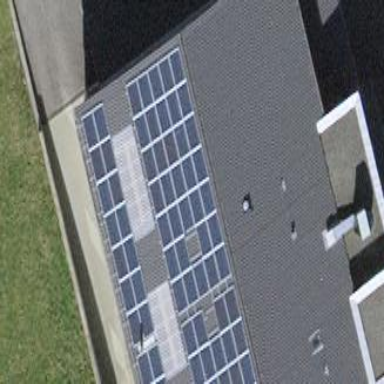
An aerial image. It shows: Solar power generator with photovoltaic panels.